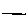
Label: line